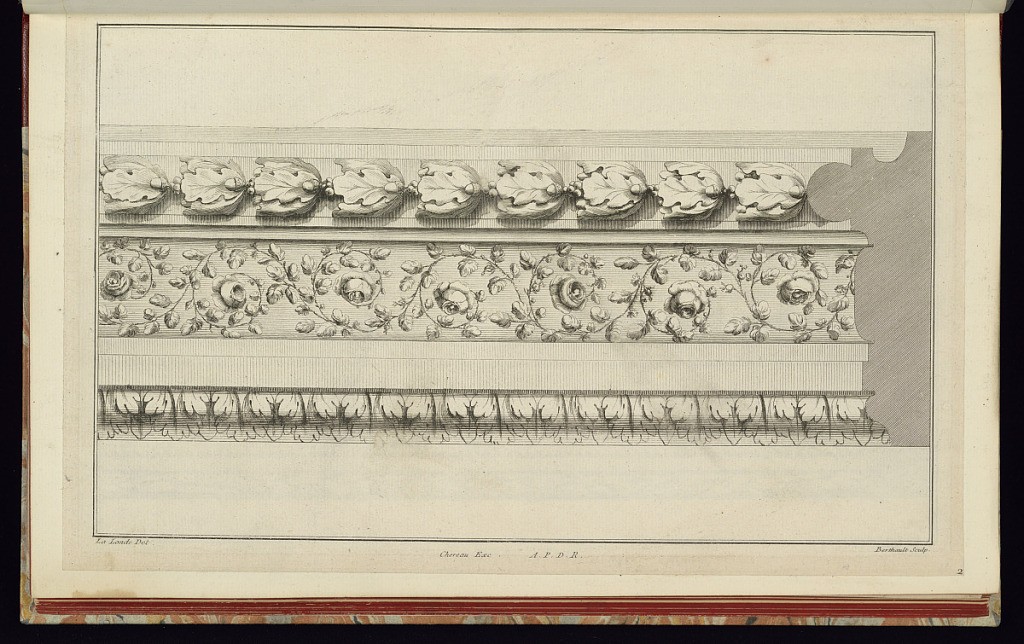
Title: Border Design with Cross-Section
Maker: Richard de Lalonde, French, active 1780–96
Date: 1785-1788
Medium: Etching on off-white laid paper
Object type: Print
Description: Border design with bands of molding and its cross section at the right. From top to bottom, the molding ornamentation consists of: oak leaf bunches and acorns, scrolling rose vines, and acanthus leaves. The plate is signed and numbered.